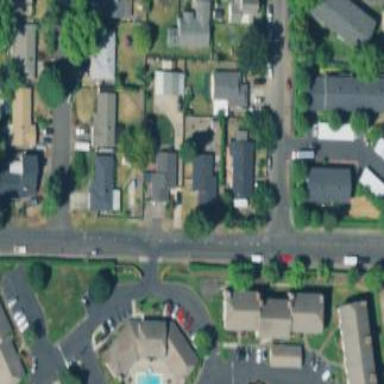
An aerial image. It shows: Residential area consisting of single-family homes.